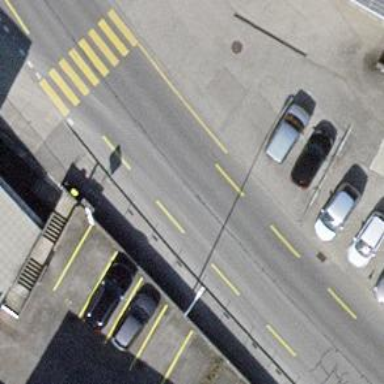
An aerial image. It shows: Tertiary road with asphalt surface and designated cycle lane.